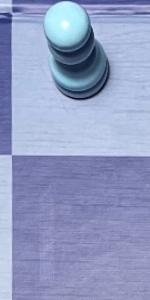
Label: Empty